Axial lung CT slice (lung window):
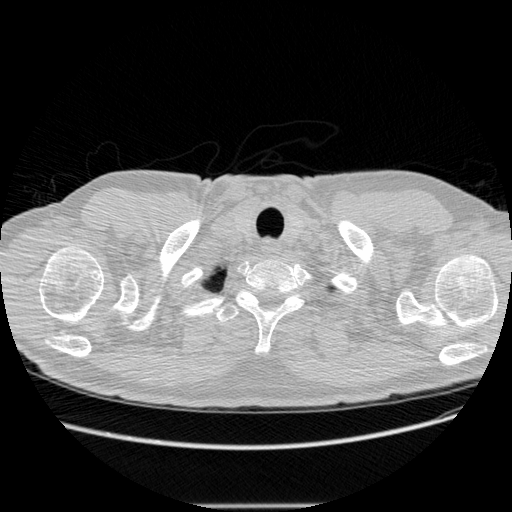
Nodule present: no